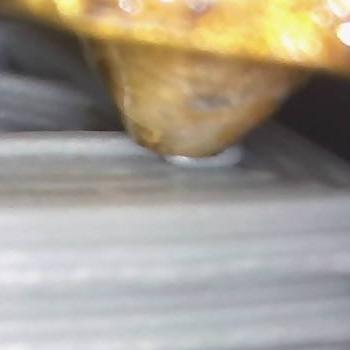
Flow rate: 112%